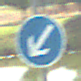
Verkehrszeichen: VorgeschriebeneVorbeifahrtLinks
Umgebung: Outdoor, Nature
Tageszeit: MorningAfternoon
Wetter: PartlyCloudy
Licht: Natural
Jahreszeit: NotSpecified
Kontrast: HighContrast